Question: I have installed " wampserver2.5-Apache-2.4.9-Mysql-5.6.17-php5.5.12-32b "
Unable to turn on wamp, getting below error.
Installation has done on the Window XP, 32 Bit system

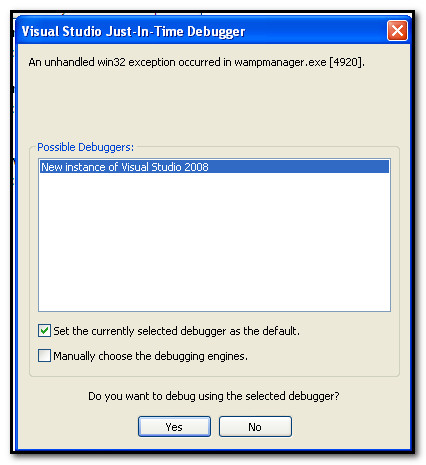
Answer: Have a look <URL>. From the docs:
> Wampserver 2.5 will not run on Windows XP